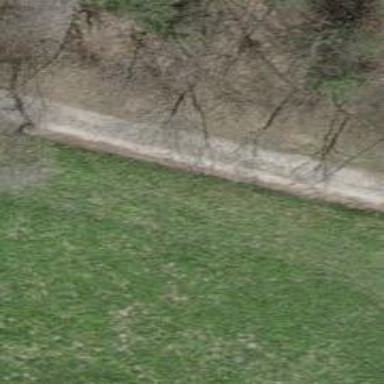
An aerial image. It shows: Well-maintained track road with grade 1 tracktype.